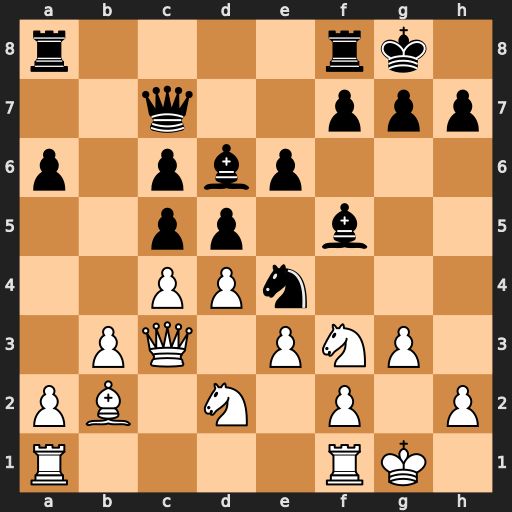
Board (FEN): r4rk1/2q2ppp/p1pbp3/2pp1b2/2PPn3/1PQ1PNP1/PB1N1P1P/R4RK1
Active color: w
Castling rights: -
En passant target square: -
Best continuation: Nxe4